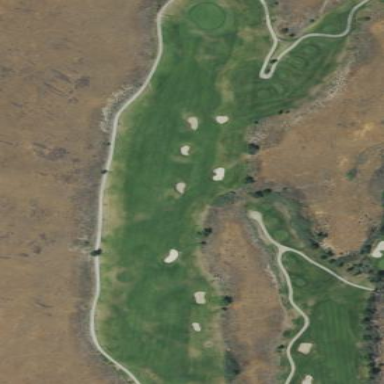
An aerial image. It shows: Area with grass used as rough in golf course.